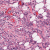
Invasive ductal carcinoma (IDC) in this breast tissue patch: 1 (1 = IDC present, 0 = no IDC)